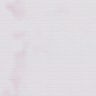
Metastatic tissue present: no